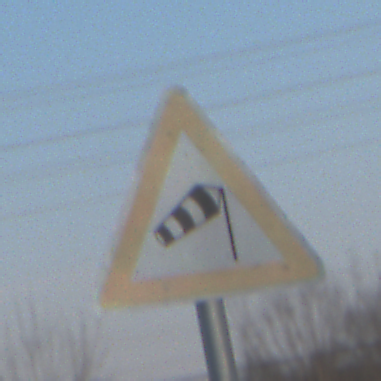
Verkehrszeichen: SeitenwindVonRechts
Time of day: SunriseSunset
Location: Outdoor (Suburban)
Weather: PartlyCloudy
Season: Winter
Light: Natural